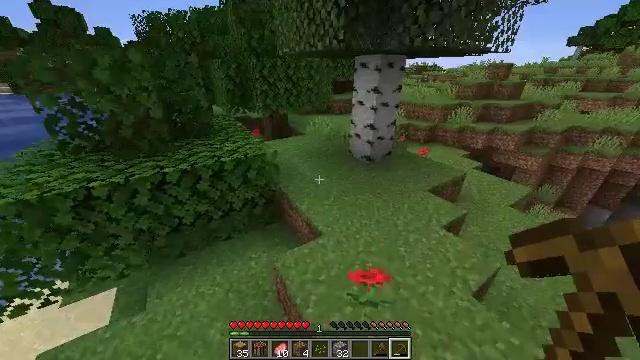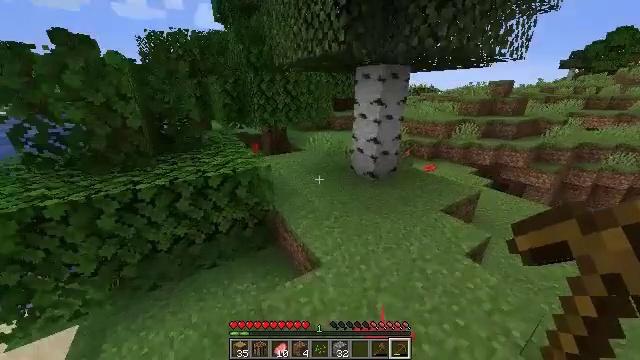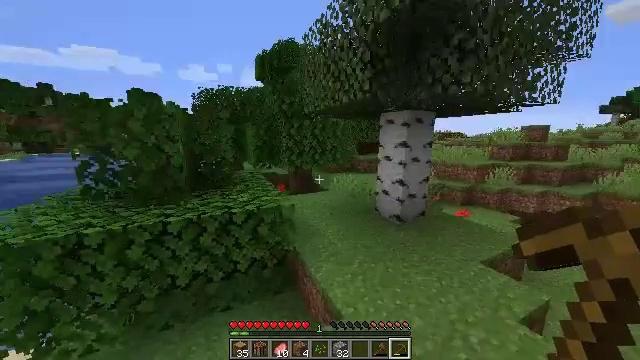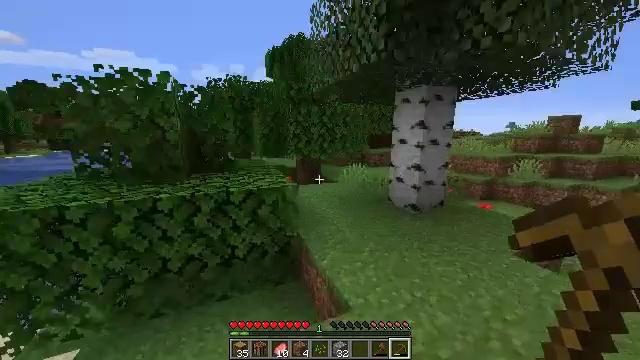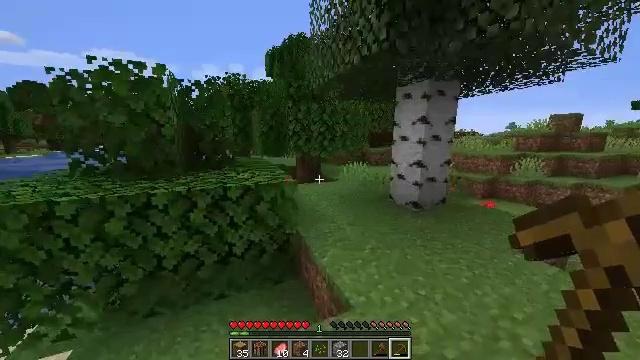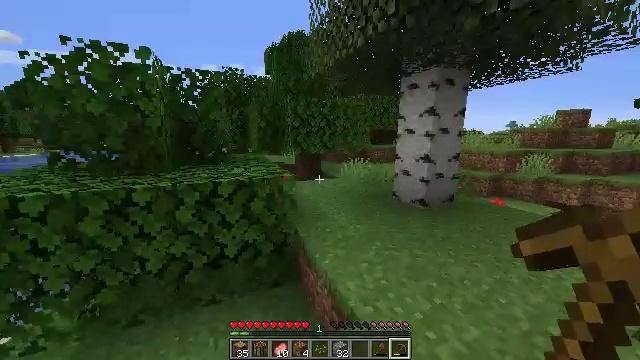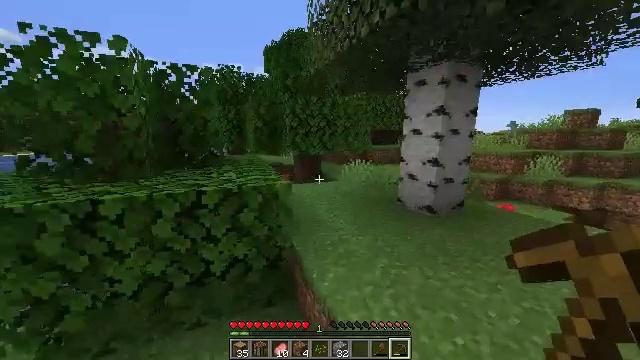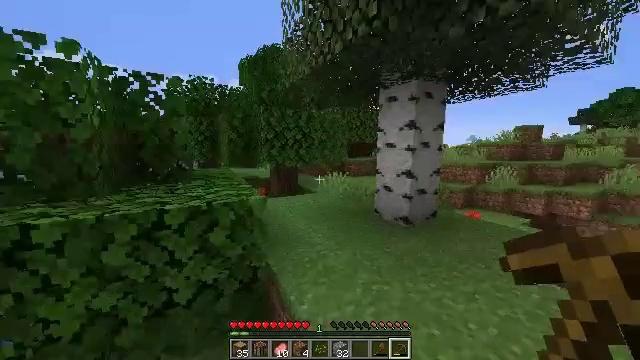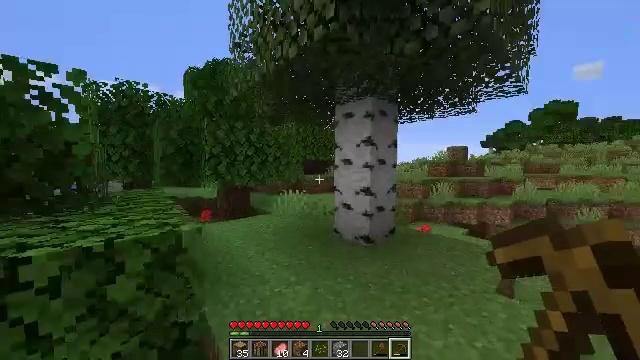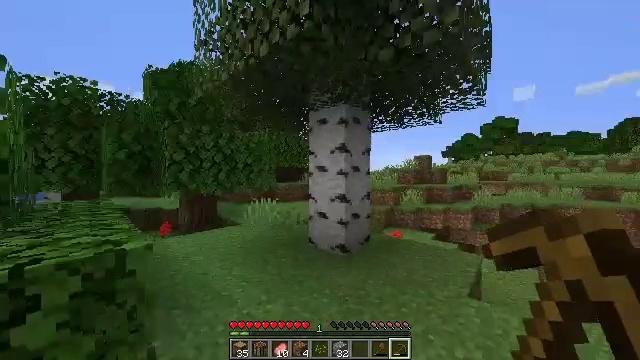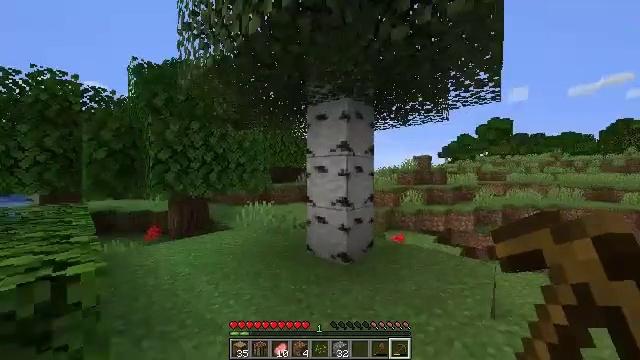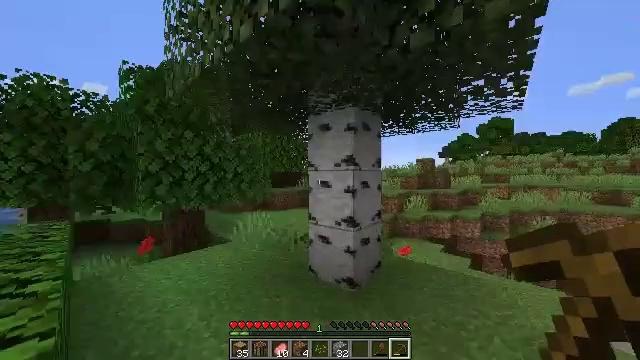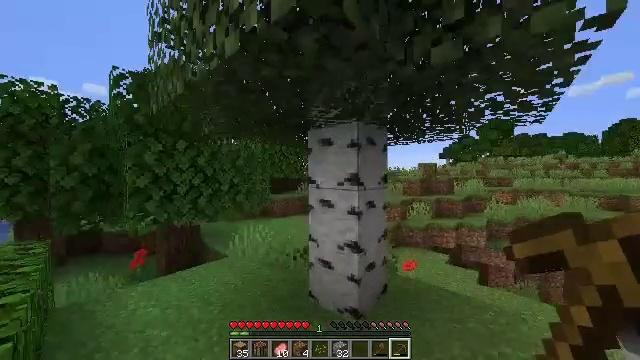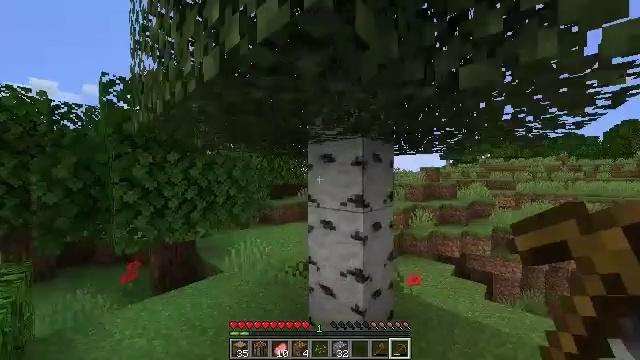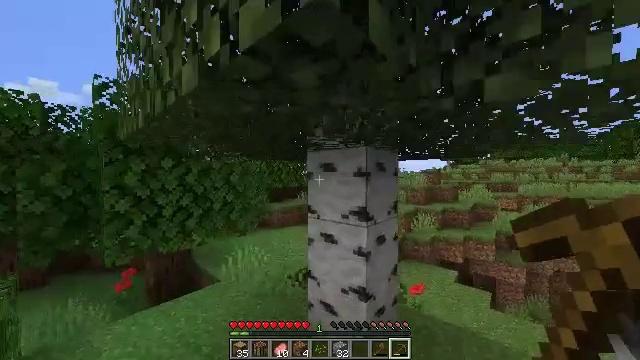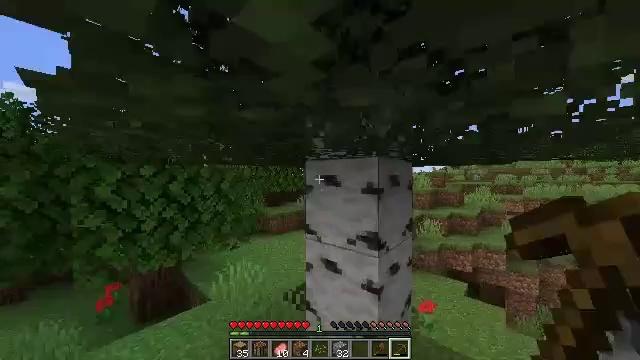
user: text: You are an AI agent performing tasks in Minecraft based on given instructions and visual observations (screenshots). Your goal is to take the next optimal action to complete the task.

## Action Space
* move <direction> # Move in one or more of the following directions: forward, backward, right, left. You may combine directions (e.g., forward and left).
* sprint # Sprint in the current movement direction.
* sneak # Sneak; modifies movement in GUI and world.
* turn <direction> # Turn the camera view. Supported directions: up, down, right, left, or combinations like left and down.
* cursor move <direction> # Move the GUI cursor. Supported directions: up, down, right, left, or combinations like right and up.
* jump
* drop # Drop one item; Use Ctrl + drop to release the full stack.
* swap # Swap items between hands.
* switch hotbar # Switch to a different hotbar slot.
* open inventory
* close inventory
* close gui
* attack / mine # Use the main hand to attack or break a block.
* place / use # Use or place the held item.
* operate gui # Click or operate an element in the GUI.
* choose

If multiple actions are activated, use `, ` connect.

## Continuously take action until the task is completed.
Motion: motion action
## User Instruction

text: Kill the cow.
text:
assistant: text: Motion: move forward, turn up
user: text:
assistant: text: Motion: move forward, turn left and up
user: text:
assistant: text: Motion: move forward and move left, turn left
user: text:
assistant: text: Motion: move forward and move left
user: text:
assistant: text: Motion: move forward
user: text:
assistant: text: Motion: move forward
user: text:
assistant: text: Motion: move forward, turn right and up
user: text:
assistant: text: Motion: move forward, turn right and up
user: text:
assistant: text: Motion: move forward, turn right and up
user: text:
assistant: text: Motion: move forward
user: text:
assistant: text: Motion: move forward, jump
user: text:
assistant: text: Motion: move forward, jump
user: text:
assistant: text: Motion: move forward, jump
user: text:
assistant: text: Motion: move forward, jump
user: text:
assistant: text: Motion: move forward, jump
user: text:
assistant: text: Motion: move forward, jump
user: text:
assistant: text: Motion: move forward and move left
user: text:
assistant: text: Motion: move forward and move left
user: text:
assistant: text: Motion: move forward and move left
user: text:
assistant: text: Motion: move forward and move left
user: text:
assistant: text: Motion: move forward and move left
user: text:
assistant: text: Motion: move forward and move left
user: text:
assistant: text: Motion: move forward and move left
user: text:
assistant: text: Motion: move forward
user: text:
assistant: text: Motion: move forward
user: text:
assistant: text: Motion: move forward
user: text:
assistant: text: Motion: move forward
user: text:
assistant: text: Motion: move forward
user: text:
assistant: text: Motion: move forward
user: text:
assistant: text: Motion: move forward